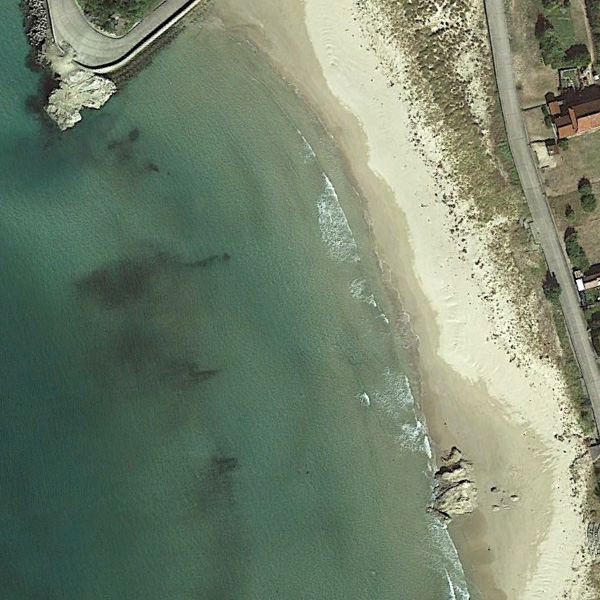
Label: Beach